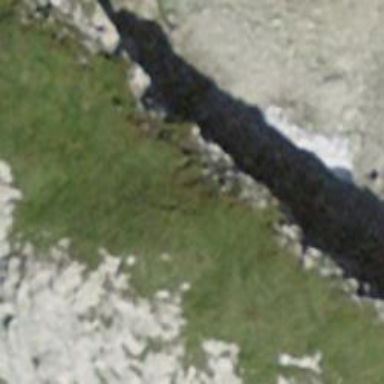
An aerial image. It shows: Cliff in nature.